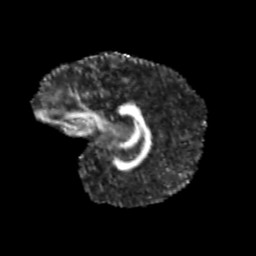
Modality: FA
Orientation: sagittal
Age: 12
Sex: female
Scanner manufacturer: siemens
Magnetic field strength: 3 T
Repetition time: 3.8 s
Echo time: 0.07 s